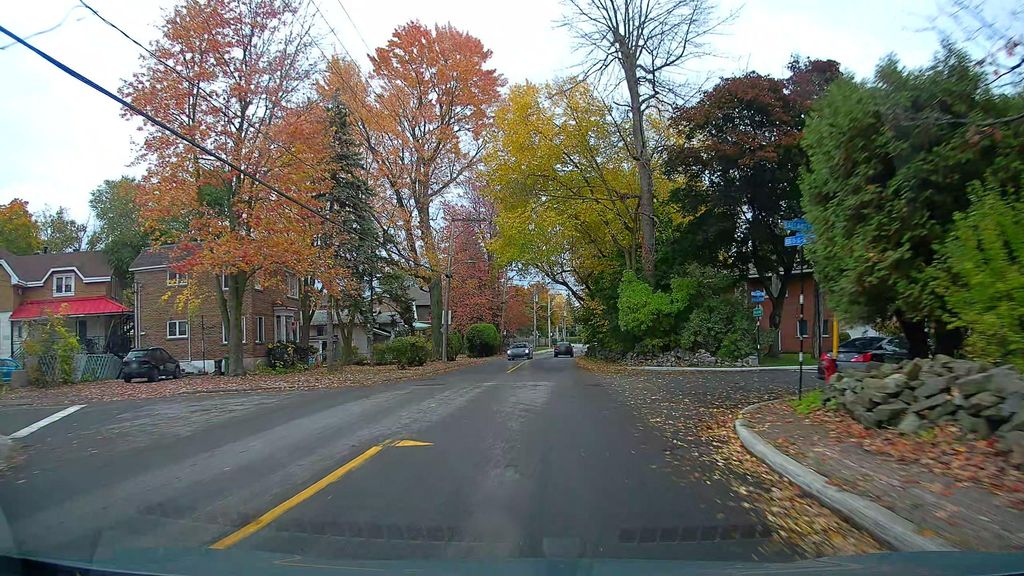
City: montreal